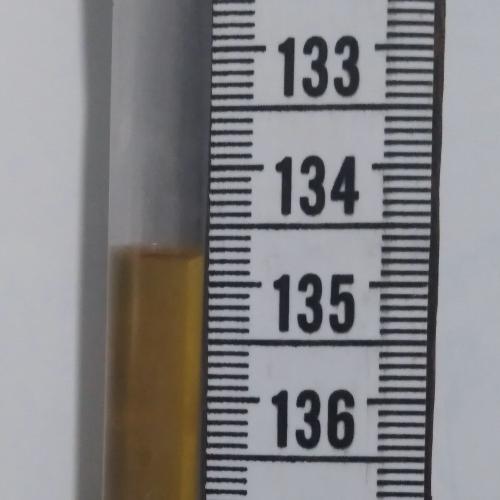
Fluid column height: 134.8 cm